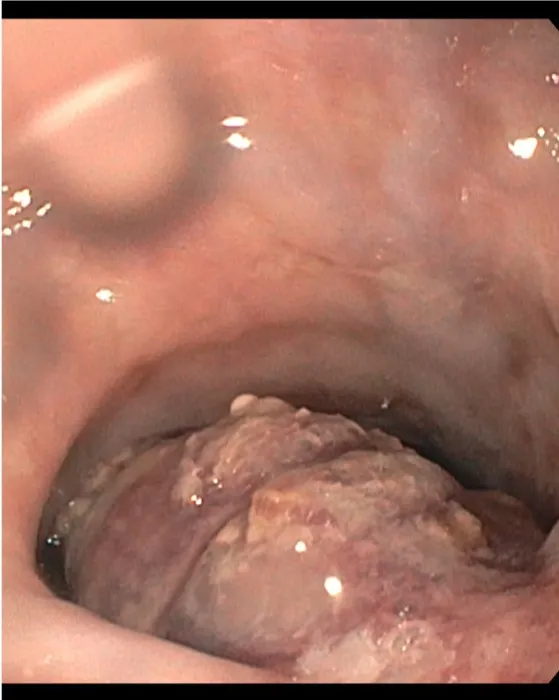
Esophagogastroduodenoscopy (EGD) demonstrates an esophageal mass. . The large, necrotic-appearing ulcerated mass is observed to be protruding significantly into the esophageal lumen.
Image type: endoscopy (gi_endoscopy)